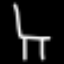
Label: chair